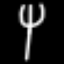
Label: fork